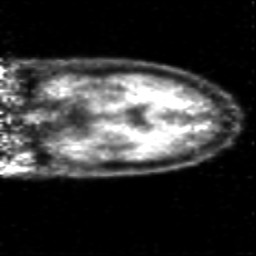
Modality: PET
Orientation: coronal
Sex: male
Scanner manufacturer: siemens